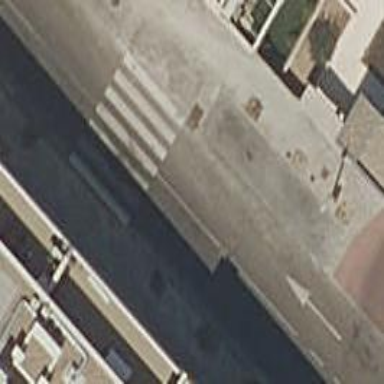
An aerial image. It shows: Zebra crossing on the road.